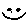
Label: smiley face